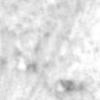
Label: no_change